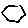
Label: hexagon